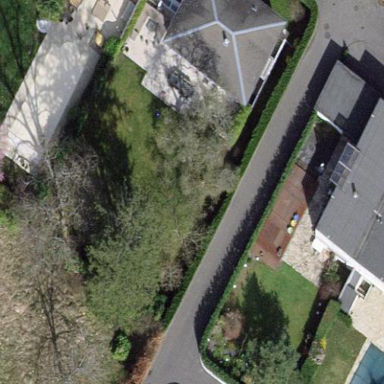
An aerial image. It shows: Garden surrounded by fence.